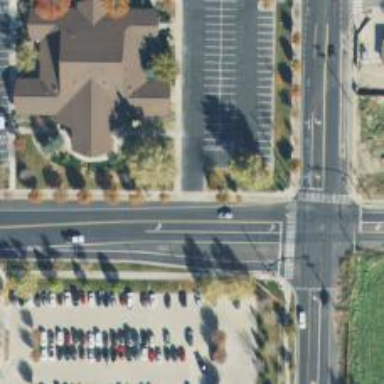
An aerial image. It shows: Unmarked road crossing.